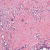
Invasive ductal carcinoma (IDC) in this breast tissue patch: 0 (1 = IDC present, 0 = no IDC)